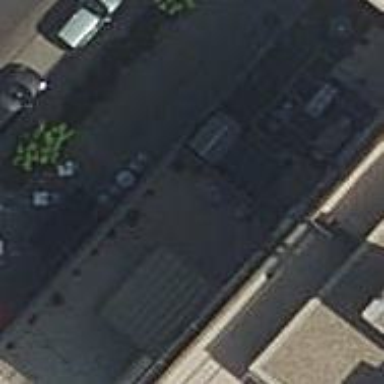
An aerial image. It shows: Cafe.